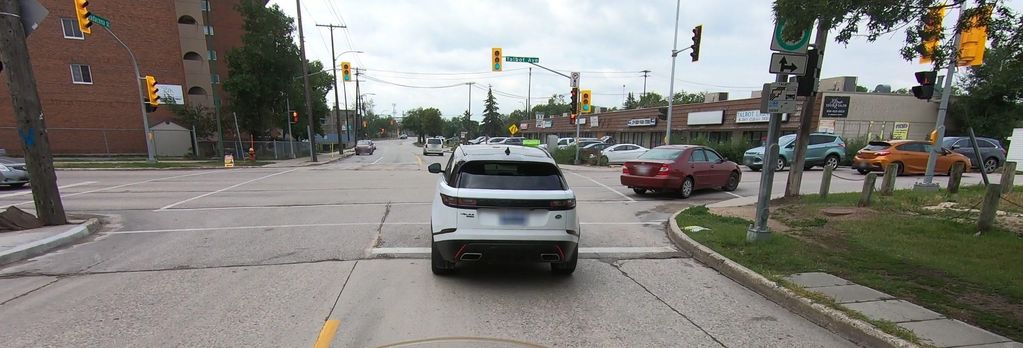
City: winnipeg